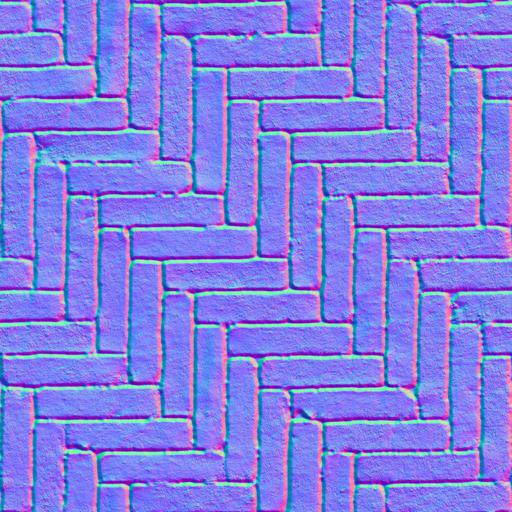
cobblestone pavement paving stones